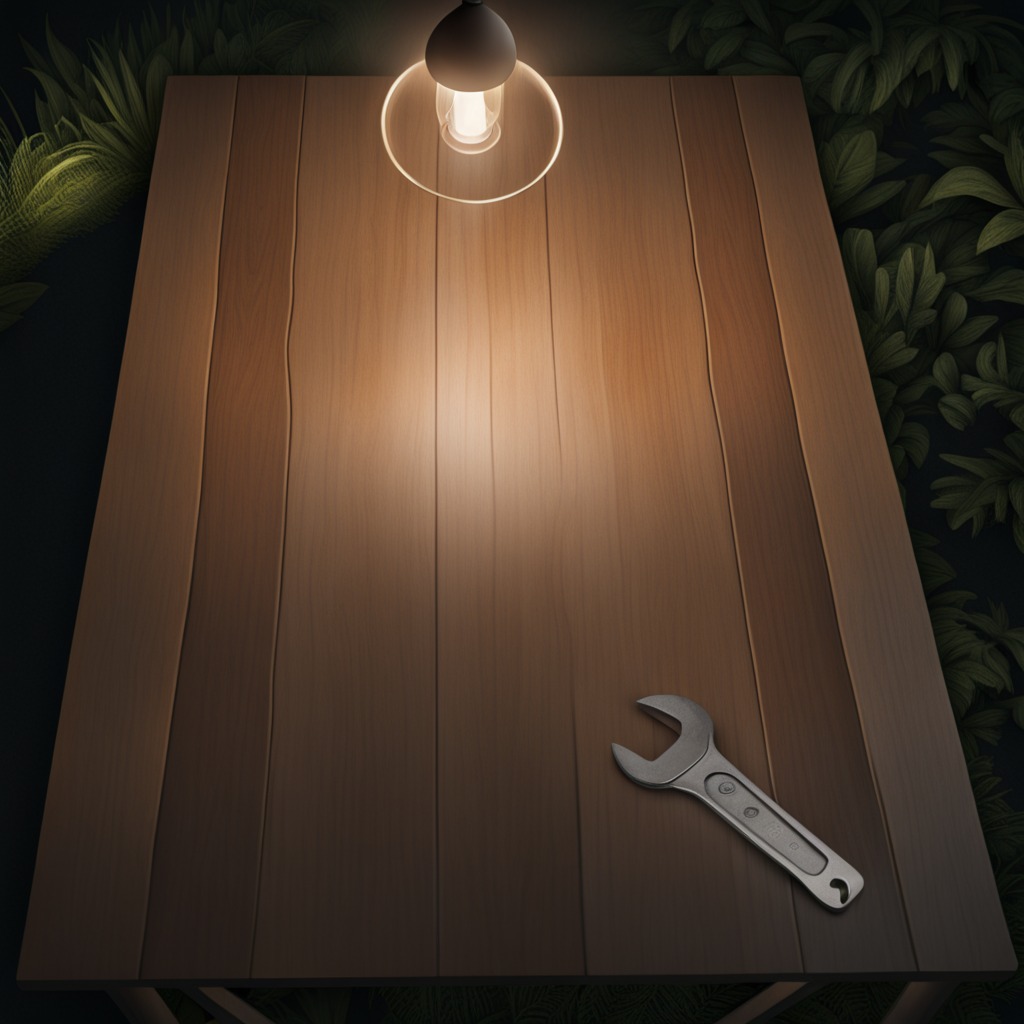
An wrench is lying on the wooden table.